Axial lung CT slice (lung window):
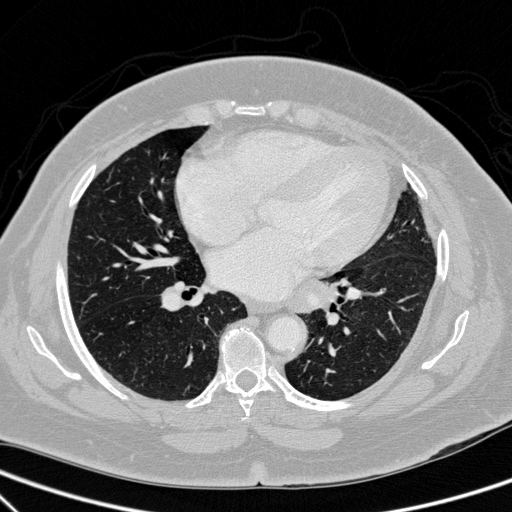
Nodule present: no